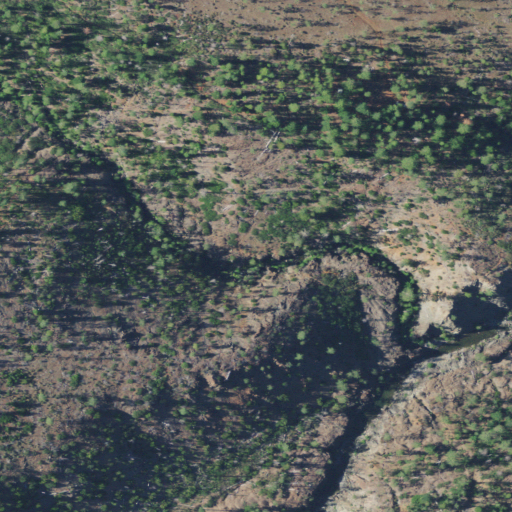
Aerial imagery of valley in Oregon named Fiddler Gulch containing shrub and evergreen forest